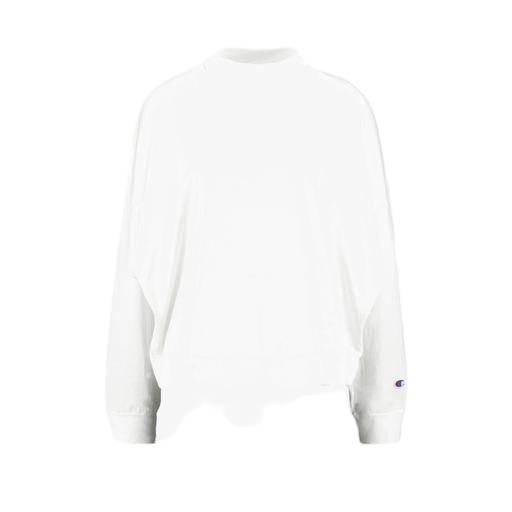
batwing t-shirt, high-neck top, crewneck shirt, white background